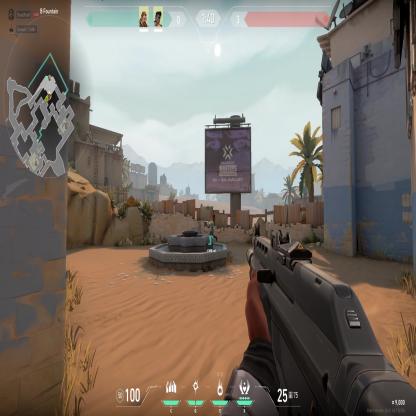
Label: teammate